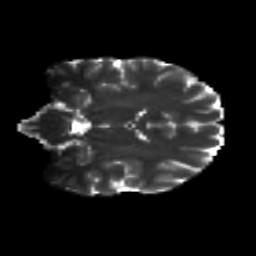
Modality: T2w
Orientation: coronal
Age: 19
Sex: female
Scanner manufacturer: siemens
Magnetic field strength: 3 T
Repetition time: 8.8 s
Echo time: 0.085 s